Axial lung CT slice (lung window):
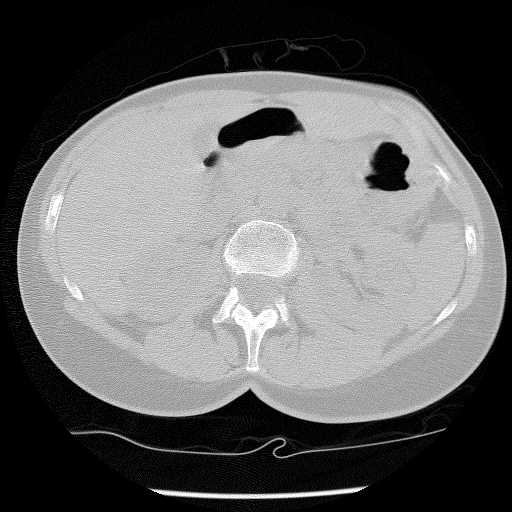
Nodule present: no